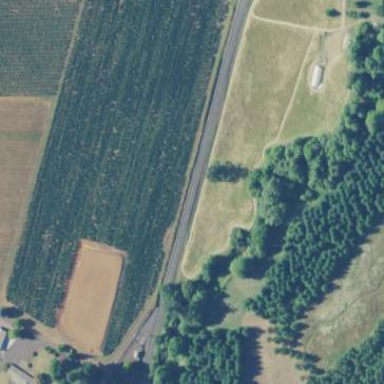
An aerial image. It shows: Plant nursery specializing in Christmas trees.